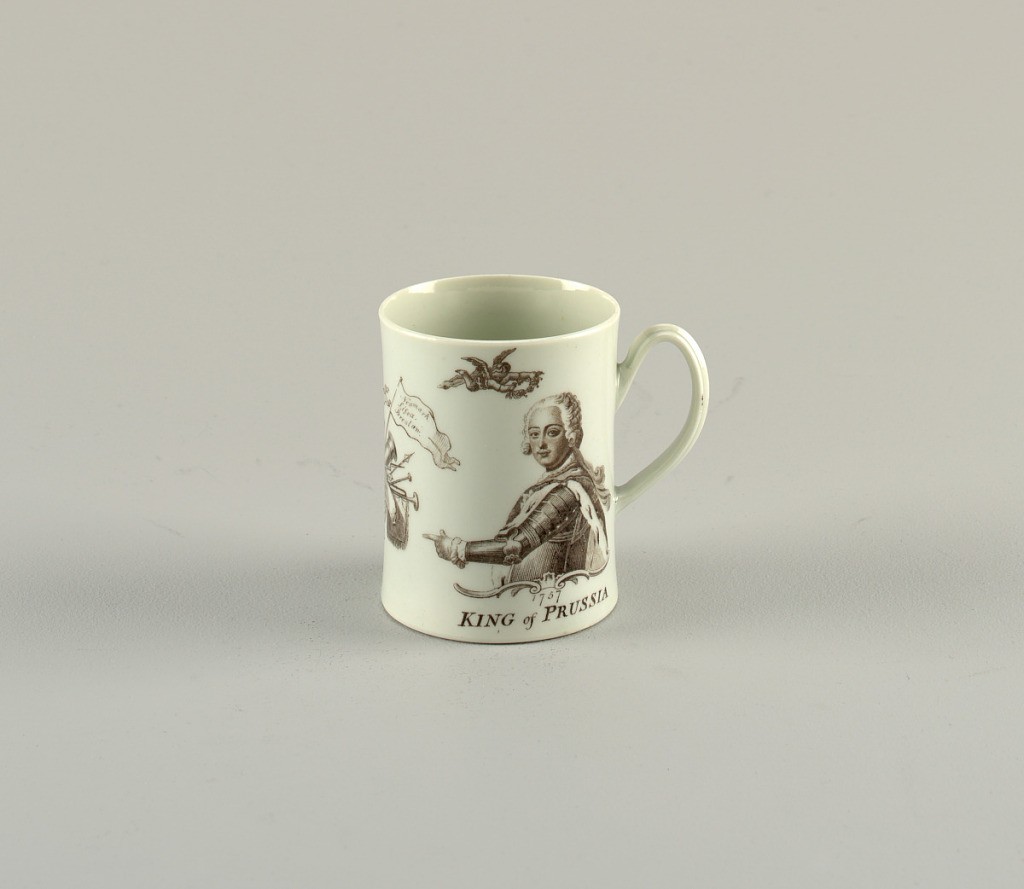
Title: Mug Depicting Frederick the Great
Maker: Royal Worcester, English, established 1751
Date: ca. 1757
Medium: soft paste porcelain, vitreous enamel
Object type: mug
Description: Mug with concave sides and ribbed strap handle. Decorated with a dated portrait of Frederick the Great, King of Prussia (1712-1786), after a painting by Antoine Pesne (1683 - 1757). Trophy of arms and flags, and the figure of fame. All decorations are black on white transfer prints.